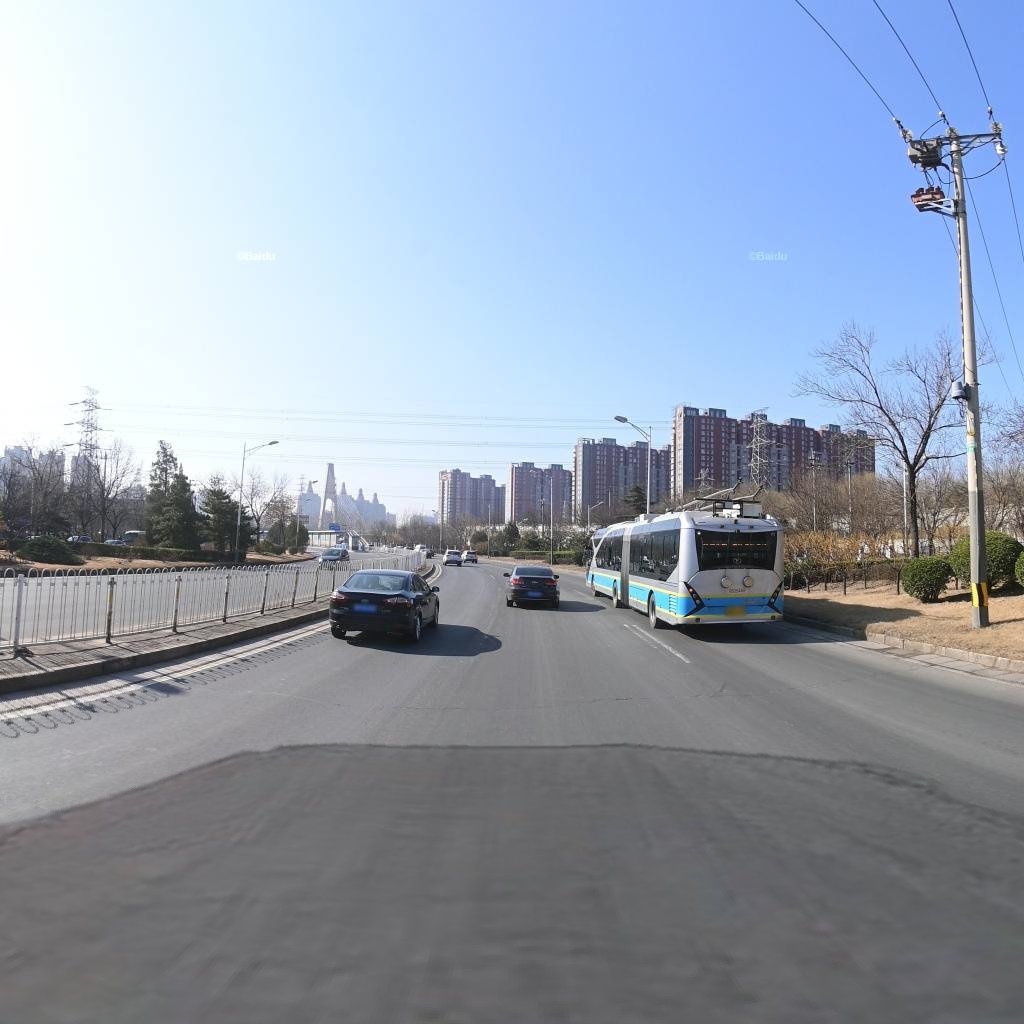
Region: Chaoyang
Road damage annotations: transverse crack